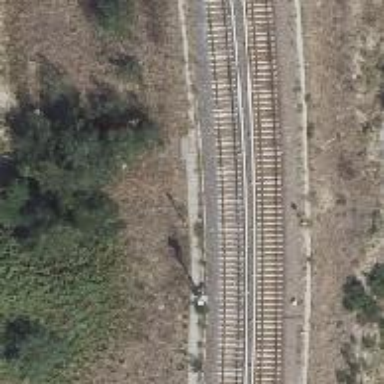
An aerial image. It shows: Railway milestone.